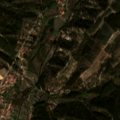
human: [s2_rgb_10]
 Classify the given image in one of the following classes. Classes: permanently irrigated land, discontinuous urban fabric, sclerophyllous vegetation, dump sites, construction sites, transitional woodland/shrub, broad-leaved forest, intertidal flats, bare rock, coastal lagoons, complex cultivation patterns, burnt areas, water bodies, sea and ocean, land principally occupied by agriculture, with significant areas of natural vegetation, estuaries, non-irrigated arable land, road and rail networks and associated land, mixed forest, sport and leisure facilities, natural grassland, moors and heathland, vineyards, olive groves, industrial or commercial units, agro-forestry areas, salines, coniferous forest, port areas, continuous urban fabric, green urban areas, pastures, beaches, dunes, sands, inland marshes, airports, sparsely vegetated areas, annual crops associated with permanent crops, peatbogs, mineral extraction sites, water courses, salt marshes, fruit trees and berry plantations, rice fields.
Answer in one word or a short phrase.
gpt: non-irrigated arable land, land principally occupied by agriculture, with significant areas of natural vegetation, mixed forest